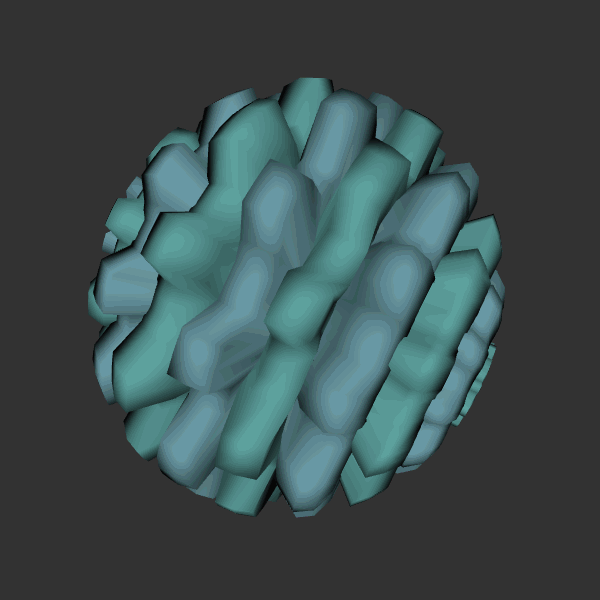
Background: dark